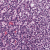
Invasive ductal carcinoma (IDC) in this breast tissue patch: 1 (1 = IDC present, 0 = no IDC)